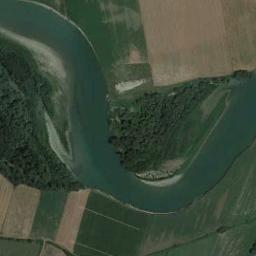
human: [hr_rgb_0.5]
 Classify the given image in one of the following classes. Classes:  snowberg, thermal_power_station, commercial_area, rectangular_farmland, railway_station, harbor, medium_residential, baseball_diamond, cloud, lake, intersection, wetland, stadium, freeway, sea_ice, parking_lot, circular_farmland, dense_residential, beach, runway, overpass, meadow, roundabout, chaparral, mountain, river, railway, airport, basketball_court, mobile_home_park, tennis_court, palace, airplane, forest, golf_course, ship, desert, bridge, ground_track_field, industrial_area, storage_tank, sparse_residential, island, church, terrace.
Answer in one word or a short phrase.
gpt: river